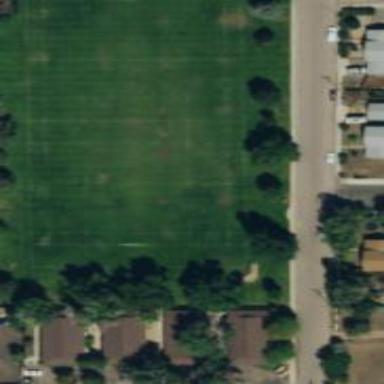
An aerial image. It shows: Grass pitch used for soccer.